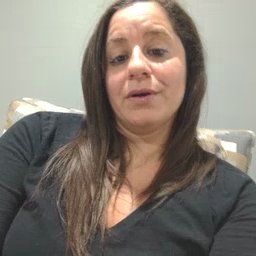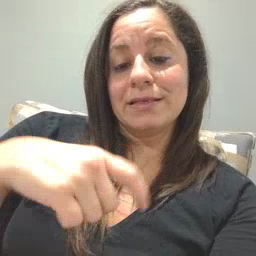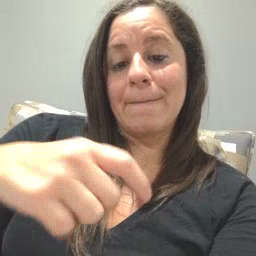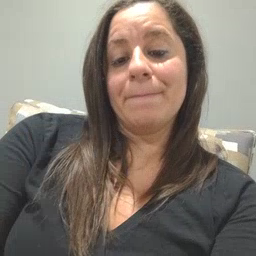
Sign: time